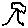
Label: tree